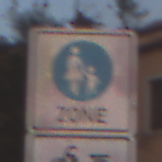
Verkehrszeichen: BeginnFussgaengerzone
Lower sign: EinspurigeFahrzeugeFrei2
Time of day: SunriseSunset
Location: Outdoor (Urban)
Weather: Clear
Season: NotSpecified
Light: Natural